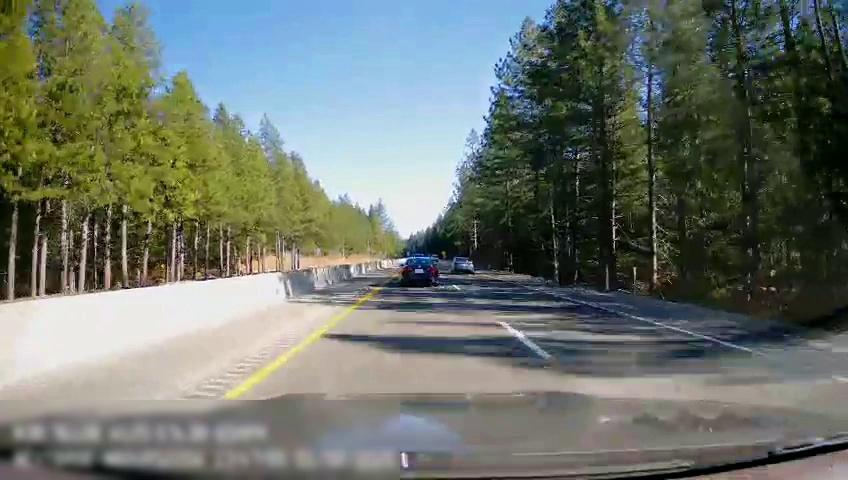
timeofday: Day
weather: Sunny
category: Drivable Space
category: Vehicles | Car
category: Vehicles | Car
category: Lanes | Alternate Lane
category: Lanes | Current Lane
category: Lanes | Current Lane